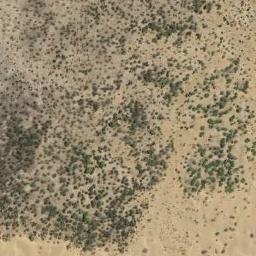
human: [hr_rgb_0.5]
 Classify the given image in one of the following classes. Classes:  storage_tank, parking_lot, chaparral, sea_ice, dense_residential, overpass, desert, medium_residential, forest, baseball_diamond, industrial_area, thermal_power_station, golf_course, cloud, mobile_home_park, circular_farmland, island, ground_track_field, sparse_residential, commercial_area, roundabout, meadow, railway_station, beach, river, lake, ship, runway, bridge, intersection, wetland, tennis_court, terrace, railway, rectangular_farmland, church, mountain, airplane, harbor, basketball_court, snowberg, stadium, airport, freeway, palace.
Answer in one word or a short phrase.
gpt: chaparral